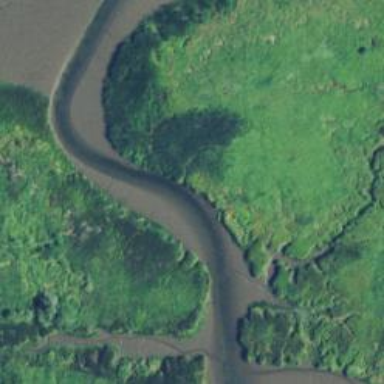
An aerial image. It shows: River with tidal variations.